Question: I'm OK with the java for this beginning app I'm attempting. But the XML still boggles my mind a little. I've included a picture of what I'm trying to achieve:

And here is the code I have so far. I'm happy with the way it came out, I just need to know how to reverse that first half:
'''
<LinearLayout xmlns:android="http://schemas.android.com/apk/res/android"
xmlns:tools="http://schemas.android.com/tools"
android:layout_width="match_parent"
android:layout_height="match_parent"
android:orientation="vertical">
<LinearLayout
android:id="@+id/opponent"
android:layout_width="match_parent"
android:layout_height="wrap_content"
android:orientation="horizontal"
android:gravity="bottom"
android:layout_weight="1"
android:clickable="false" >
<RelativeLayout
android:id="@+id/opPlus"
android:layout_width="wrap_content"
android:layout_height="50dp"
android:layout_weight="0.5"
android:clickable="true" >
</RelativeLayout>
<RelativeLayout
android:id="@+id/opMinus"
android:layout_width="wrap_content"
android:layout_height="50dp"
android:layout_weight="0.5"
android:clickable="true" >
</RelativeLayout>
</LinearLayout>
<LinearLayout
android:id="@+id/player"
android:layout_width="match_parent"
android:layout_height="wrap_content"
android:orientation="horizontal"
android:gravity="bottom"
android:layout_weight="1"
android:clickable="false" >
<RelativeLayout
android:id="@+id/plPlus"
android:layout_width="wrap_content"
android:layout_height="50dp"
android:layout_weight="0.5"
android:clickable="true" >
</RelativeLayout>
<RelativeLayout
android:id="@+id/plMinus"
android:layout_width="wrap_content"
android:layout_height="50dp"
android:layout_weight="0.5"
android:clickable="true" >
</RelativeLayout>
</LinearLayout>
'''
Thanks in advance to everybody!
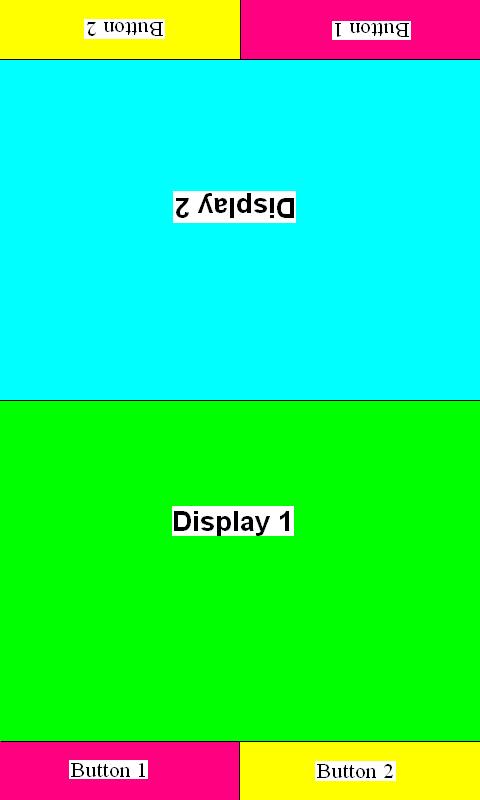
Answer: Simply add:
'''
android:rotation="180"
'''
to the View or ViewGroup that you wish to rotate. In this case, the 'LinearLayout' with the id of '@+id/opponent'
EDIT: Example:
'''
<?xml version="1.0" encoding="utf-8"?>
<LinearLayout
xmlns:android="http://schemas.android.com/apk/res/android"
android:layout_width="match_parent"
android:layout_height="match_parent"
android:orientation="vertical"
>
<RelativeLayout
android:id="@+id/opponent"
android:rotation="180"
android:layout_width="match_parent"
android:layout_height="0dp"
android:layout_weight="1"
android:background="#FF8833"
>
<View
android:id="@+id/emptyview"
android:layout_width="0dp"
android:layout_height="match_parent"
android:layout_centerInParent="true"
/>
<Button
android:layout_height="50dp"
android:layout_width="match_parent"
android:layout_toLeftOf="@id/emptyview"
android:layout_alignParentBottom="true"
android:background="#999999"
android:text="Button 1"
/>
<Button
android:layout_height="50dp"
android:layout_width="match_parent"
android:layout_toRightOf="@id/emptyview"
android:layout_alignParentBottom="true"
android:background="#888888"
android:text="Button 2"
/>
</RelativeLayout>
<RelativeLayout
android:id="@+id/opponent"
android:layout_width="match_parent"
android:layout_height="0dp"
android:layout_weight="1"
android:background="#33FF33"
>
<View
android:id="@+id/emptyview"
android:layout_width="0dp"
android:layout_height="match_parent"
android:layout_centerInParent="true"
/>
<Button
android:layout_height="50dp"
android:layout_width="match_parent"
android:layout_toLeftOf="@id/emptyview"
android:layout_alignParentBottom="true"
android:background="#999999"
android:text="Button 1"
/>
<Button
android:layout_height="50dp"
android:layout_width="match_parent"
android:layout_toRightOf="@id/emptyview"
android:layout_alignParentBottom="true"
android:background="#888888"
android:text="Button 2"
/>
</RelativeLayout>
</LinearLayout>
'''
Result: